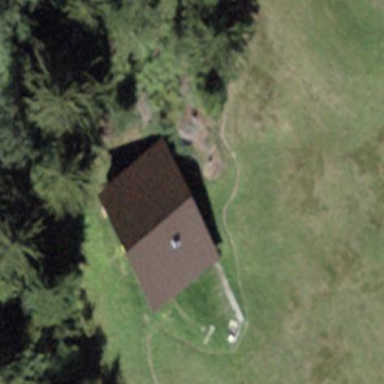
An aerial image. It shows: Simple house.